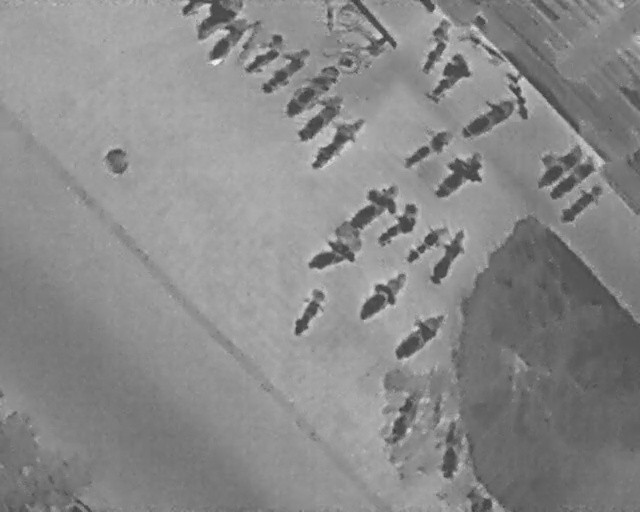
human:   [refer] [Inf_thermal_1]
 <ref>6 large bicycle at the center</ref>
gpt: <box>[[60, 62, 70, 67, 45], [54, 54, 65, 60, 45], [44, 58, 52, 63, 24], [47, 46, 55, 52, 71], [58, 41, 66, 46, 45], [54, 36, 63, 43, 45]]</box>

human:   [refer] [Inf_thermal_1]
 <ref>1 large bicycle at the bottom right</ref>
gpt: <box>[[65, 85, 75, 89, 5]]</box>